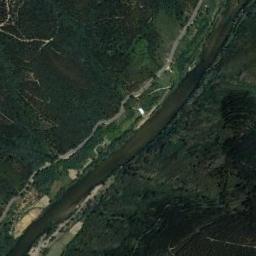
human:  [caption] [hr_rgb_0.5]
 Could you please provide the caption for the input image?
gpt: There are many trees on either side of the river .

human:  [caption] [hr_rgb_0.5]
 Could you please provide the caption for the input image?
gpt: The dark green river goes through the forest .

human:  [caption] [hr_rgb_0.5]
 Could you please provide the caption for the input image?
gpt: A straight, Light green river with green forests and mountains on both sides and large buildings .

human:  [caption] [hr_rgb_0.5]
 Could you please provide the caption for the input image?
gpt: The river goes through trees and grass .

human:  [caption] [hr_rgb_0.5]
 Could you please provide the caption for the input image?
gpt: There are green forests and meadows around the river .